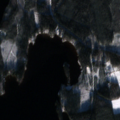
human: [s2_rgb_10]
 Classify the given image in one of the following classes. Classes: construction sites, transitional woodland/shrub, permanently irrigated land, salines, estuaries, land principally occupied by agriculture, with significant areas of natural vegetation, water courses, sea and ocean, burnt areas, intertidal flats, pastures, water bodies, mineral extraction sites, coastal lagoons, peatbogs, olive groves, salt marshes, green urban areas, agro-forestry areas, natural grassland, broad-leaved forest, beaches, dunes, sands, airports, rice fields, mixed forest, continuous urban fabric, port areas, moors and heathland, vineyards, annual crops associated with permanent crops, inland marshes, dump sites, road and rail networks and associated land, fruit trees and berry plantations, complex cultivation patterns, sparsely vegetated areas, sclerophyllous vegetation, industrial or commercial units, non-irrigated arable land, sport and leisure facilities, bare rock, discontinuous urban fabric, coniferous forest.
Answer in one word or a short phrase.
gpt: land principally occupied by agriculture, with significant areas of natural vegetation, coniferous forest, mixed forest, water bodies